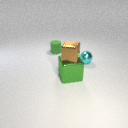
small cyan metal sphere in front of small green rubber cylinder